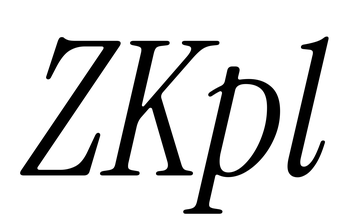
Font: InstrumentSerif-Italic